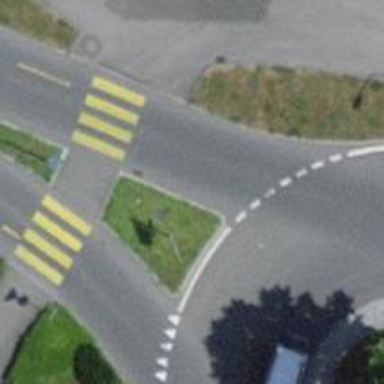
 and the right sidewalk also has asphalt surface."